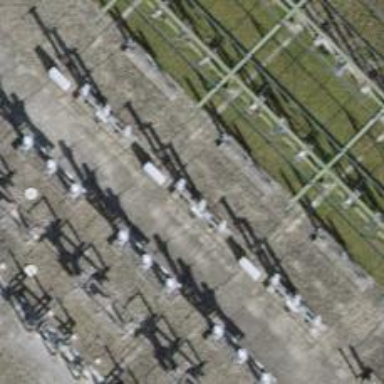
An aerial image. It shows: Power line with 3 cables in bay configuration.